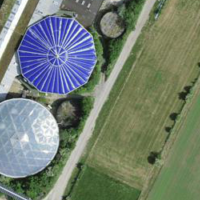
EUNIS habitat code: 52
Species observed at this site:
Luscinia megarhynchos
Ajuga reptans
Bellis perennis
Veronica arvensis
Urtica dioica
Taraxacum officinale
Anthoxanthum odoratum
Lamium purpureum
Stellaria media